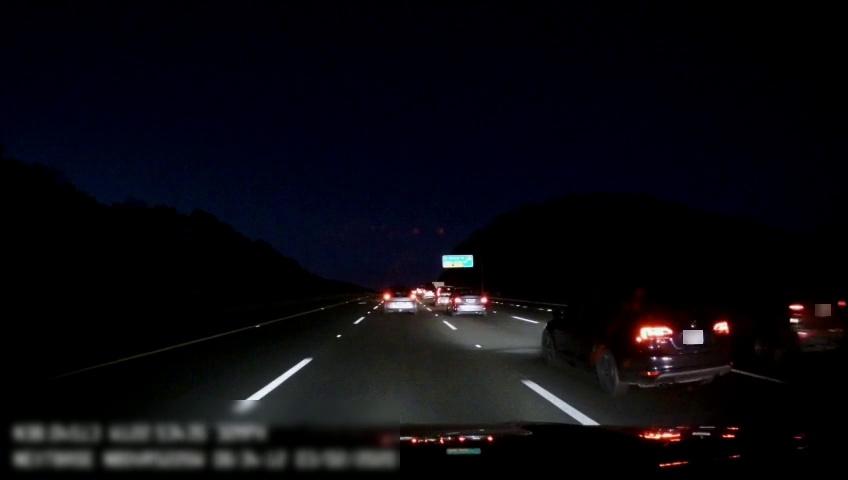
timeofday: Night
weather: Other
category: Drivable Space
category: Vehicles | Car
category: Vehicles | SUV
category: Vehicles | Other LV
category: Vehicles | SUV
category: Vehicles | Car
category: Vehicles | SUV
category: Lanes | Alternate Lane
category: Lanes | Current Lane
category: Lanes | Current Lane
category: Lanes | Alternate Lane
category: Lanes | Alternate Lane
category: Lanes | Alternate Lane
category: Traffic | Signs